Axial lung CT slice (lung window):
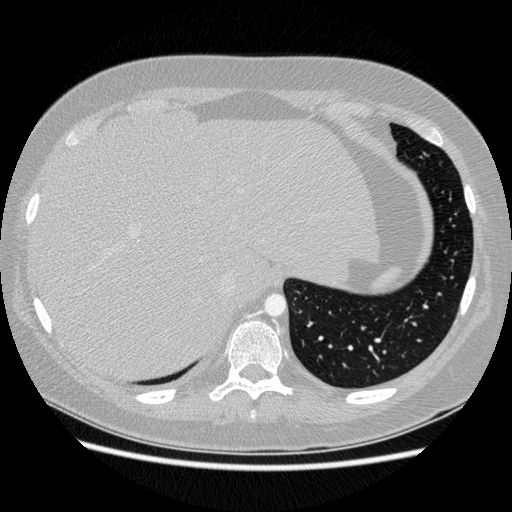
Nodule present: no